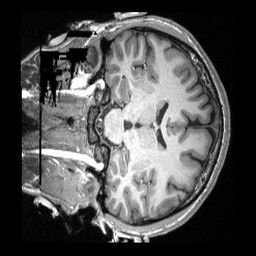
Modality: T1w
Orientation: coronal
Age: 18
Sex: male